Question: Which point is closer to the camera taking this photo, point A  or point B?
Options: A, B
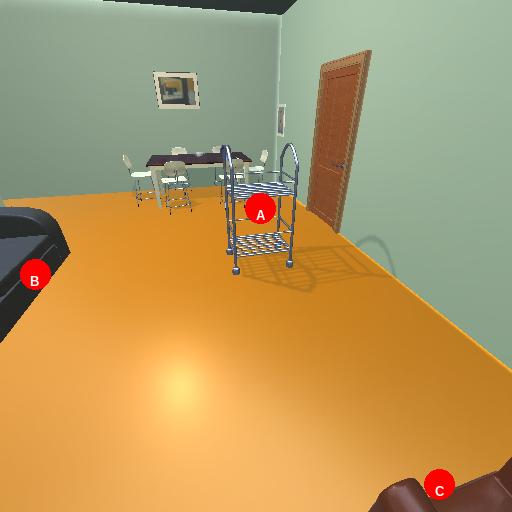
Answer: A